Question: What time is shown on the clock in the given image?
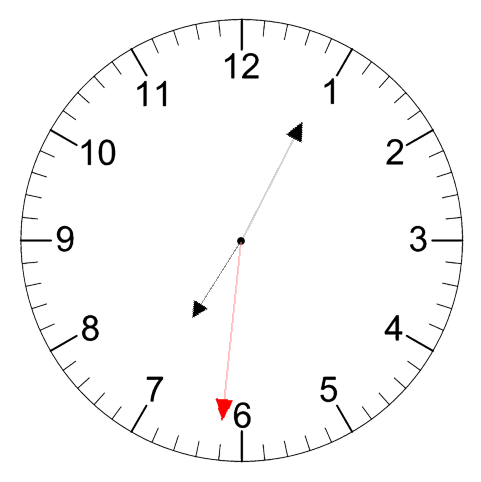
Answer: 07:04:31